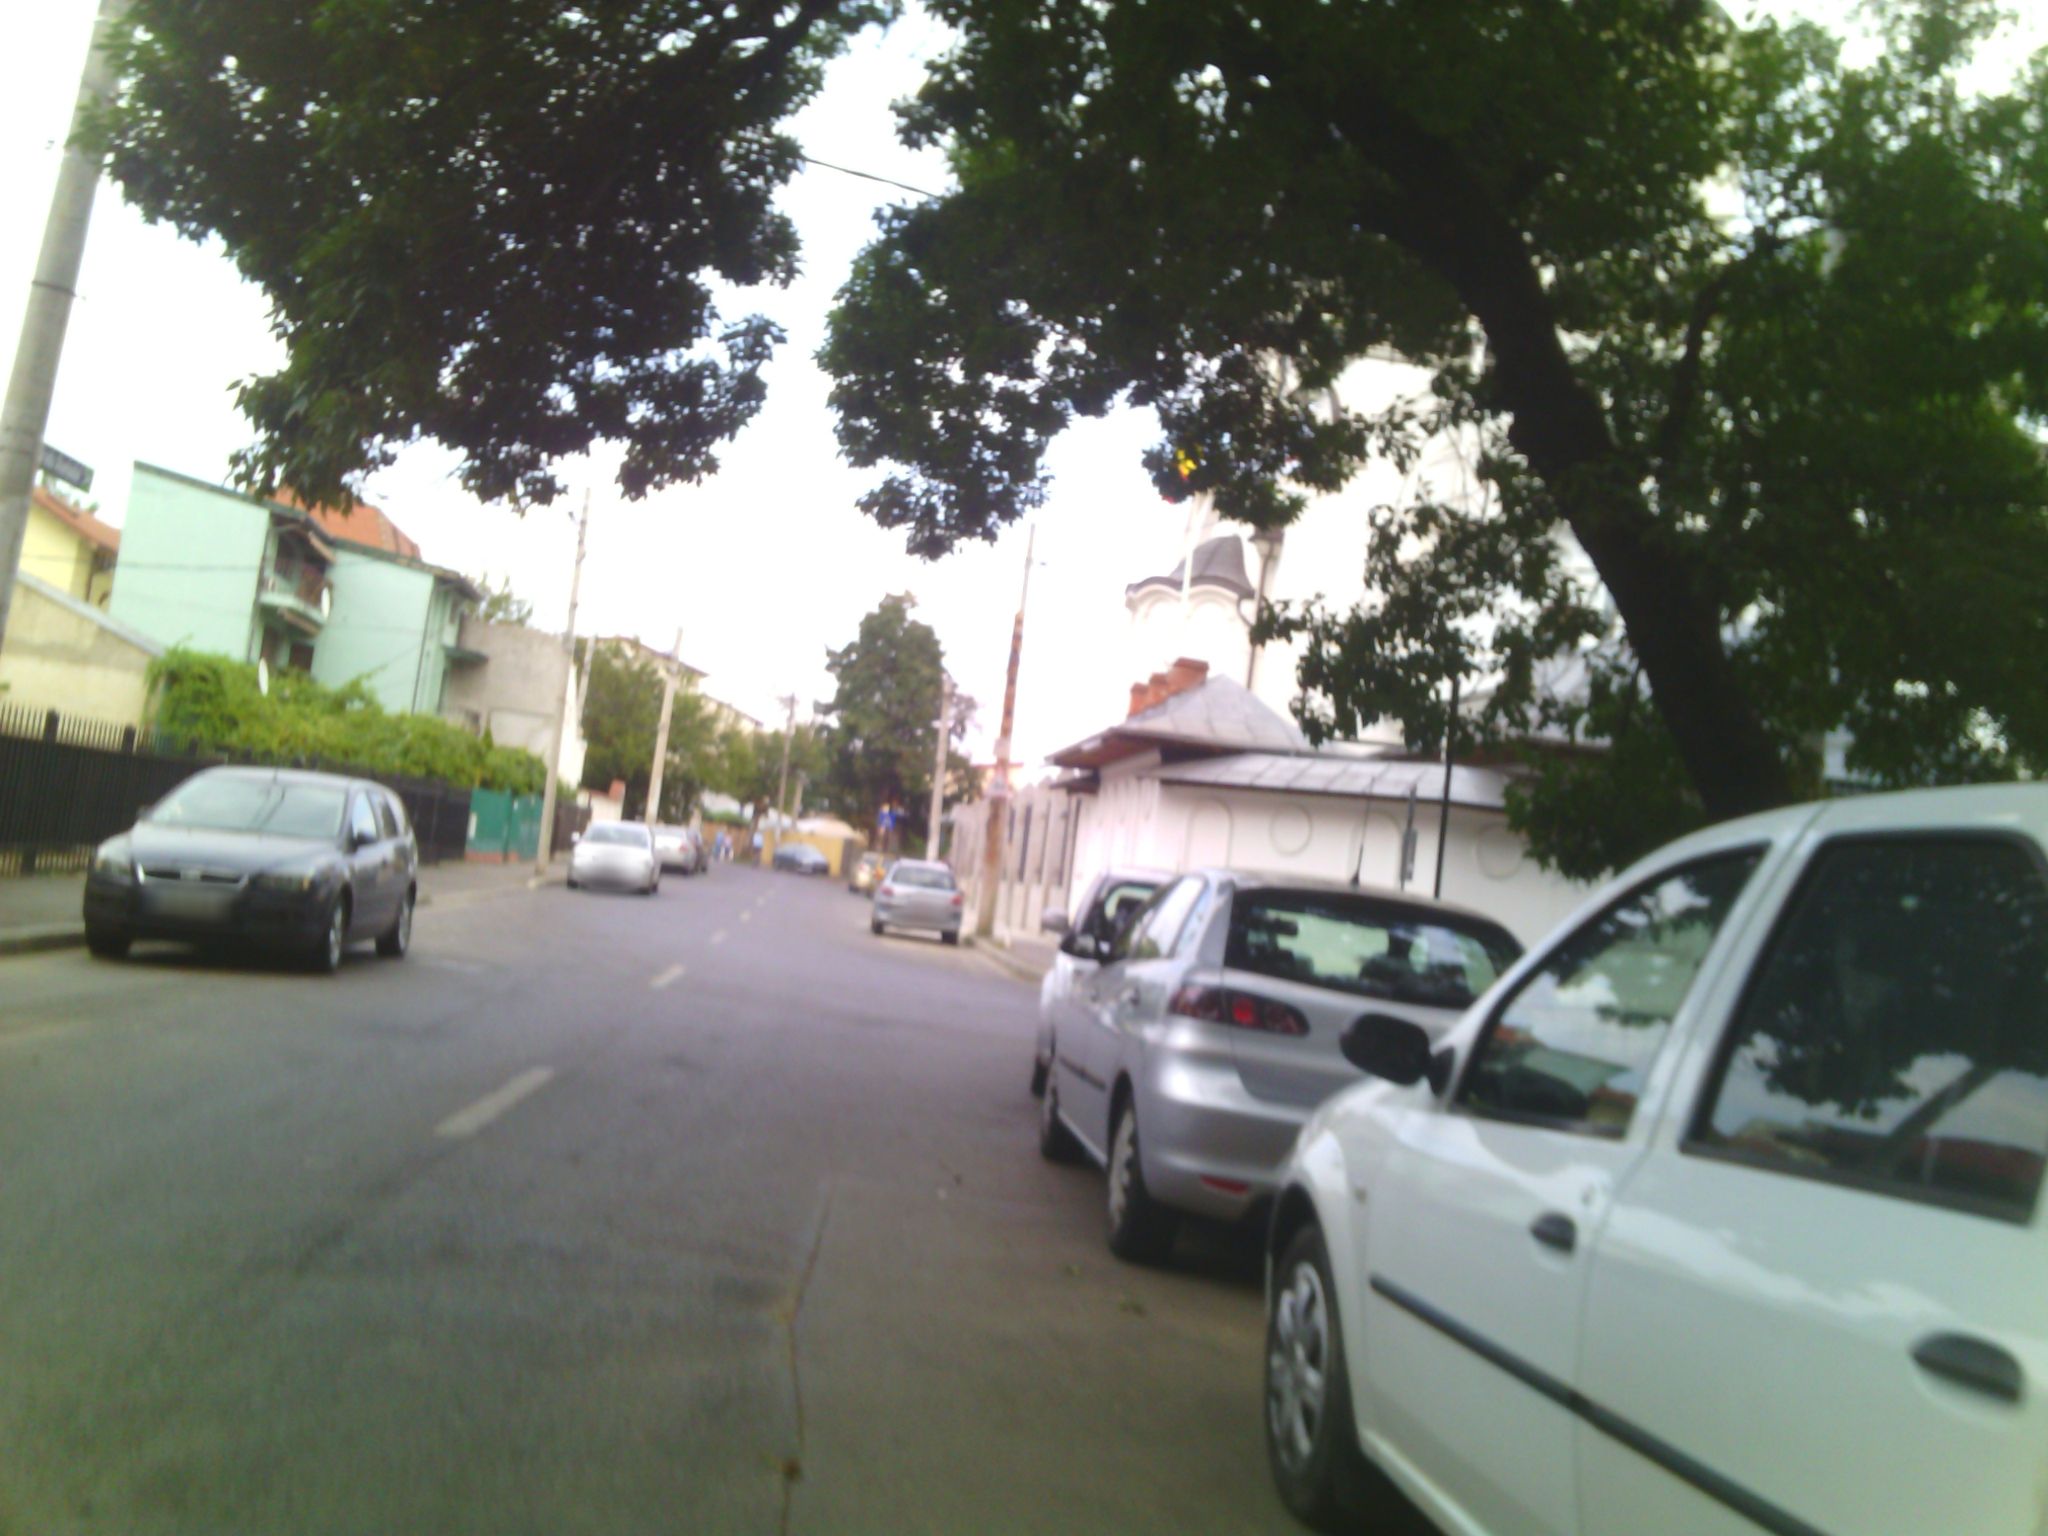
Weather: clear
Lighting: day
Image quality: slightly poor
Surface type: walking surface
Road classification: service, residential
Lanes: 2, 1
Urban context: urban centre
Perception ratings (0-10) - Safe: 4.27, Lively: 8.61, Beautiful: 6.99, Boring: 1.69, Depressing: 0.56, Wealthy: 4.17